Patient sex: F
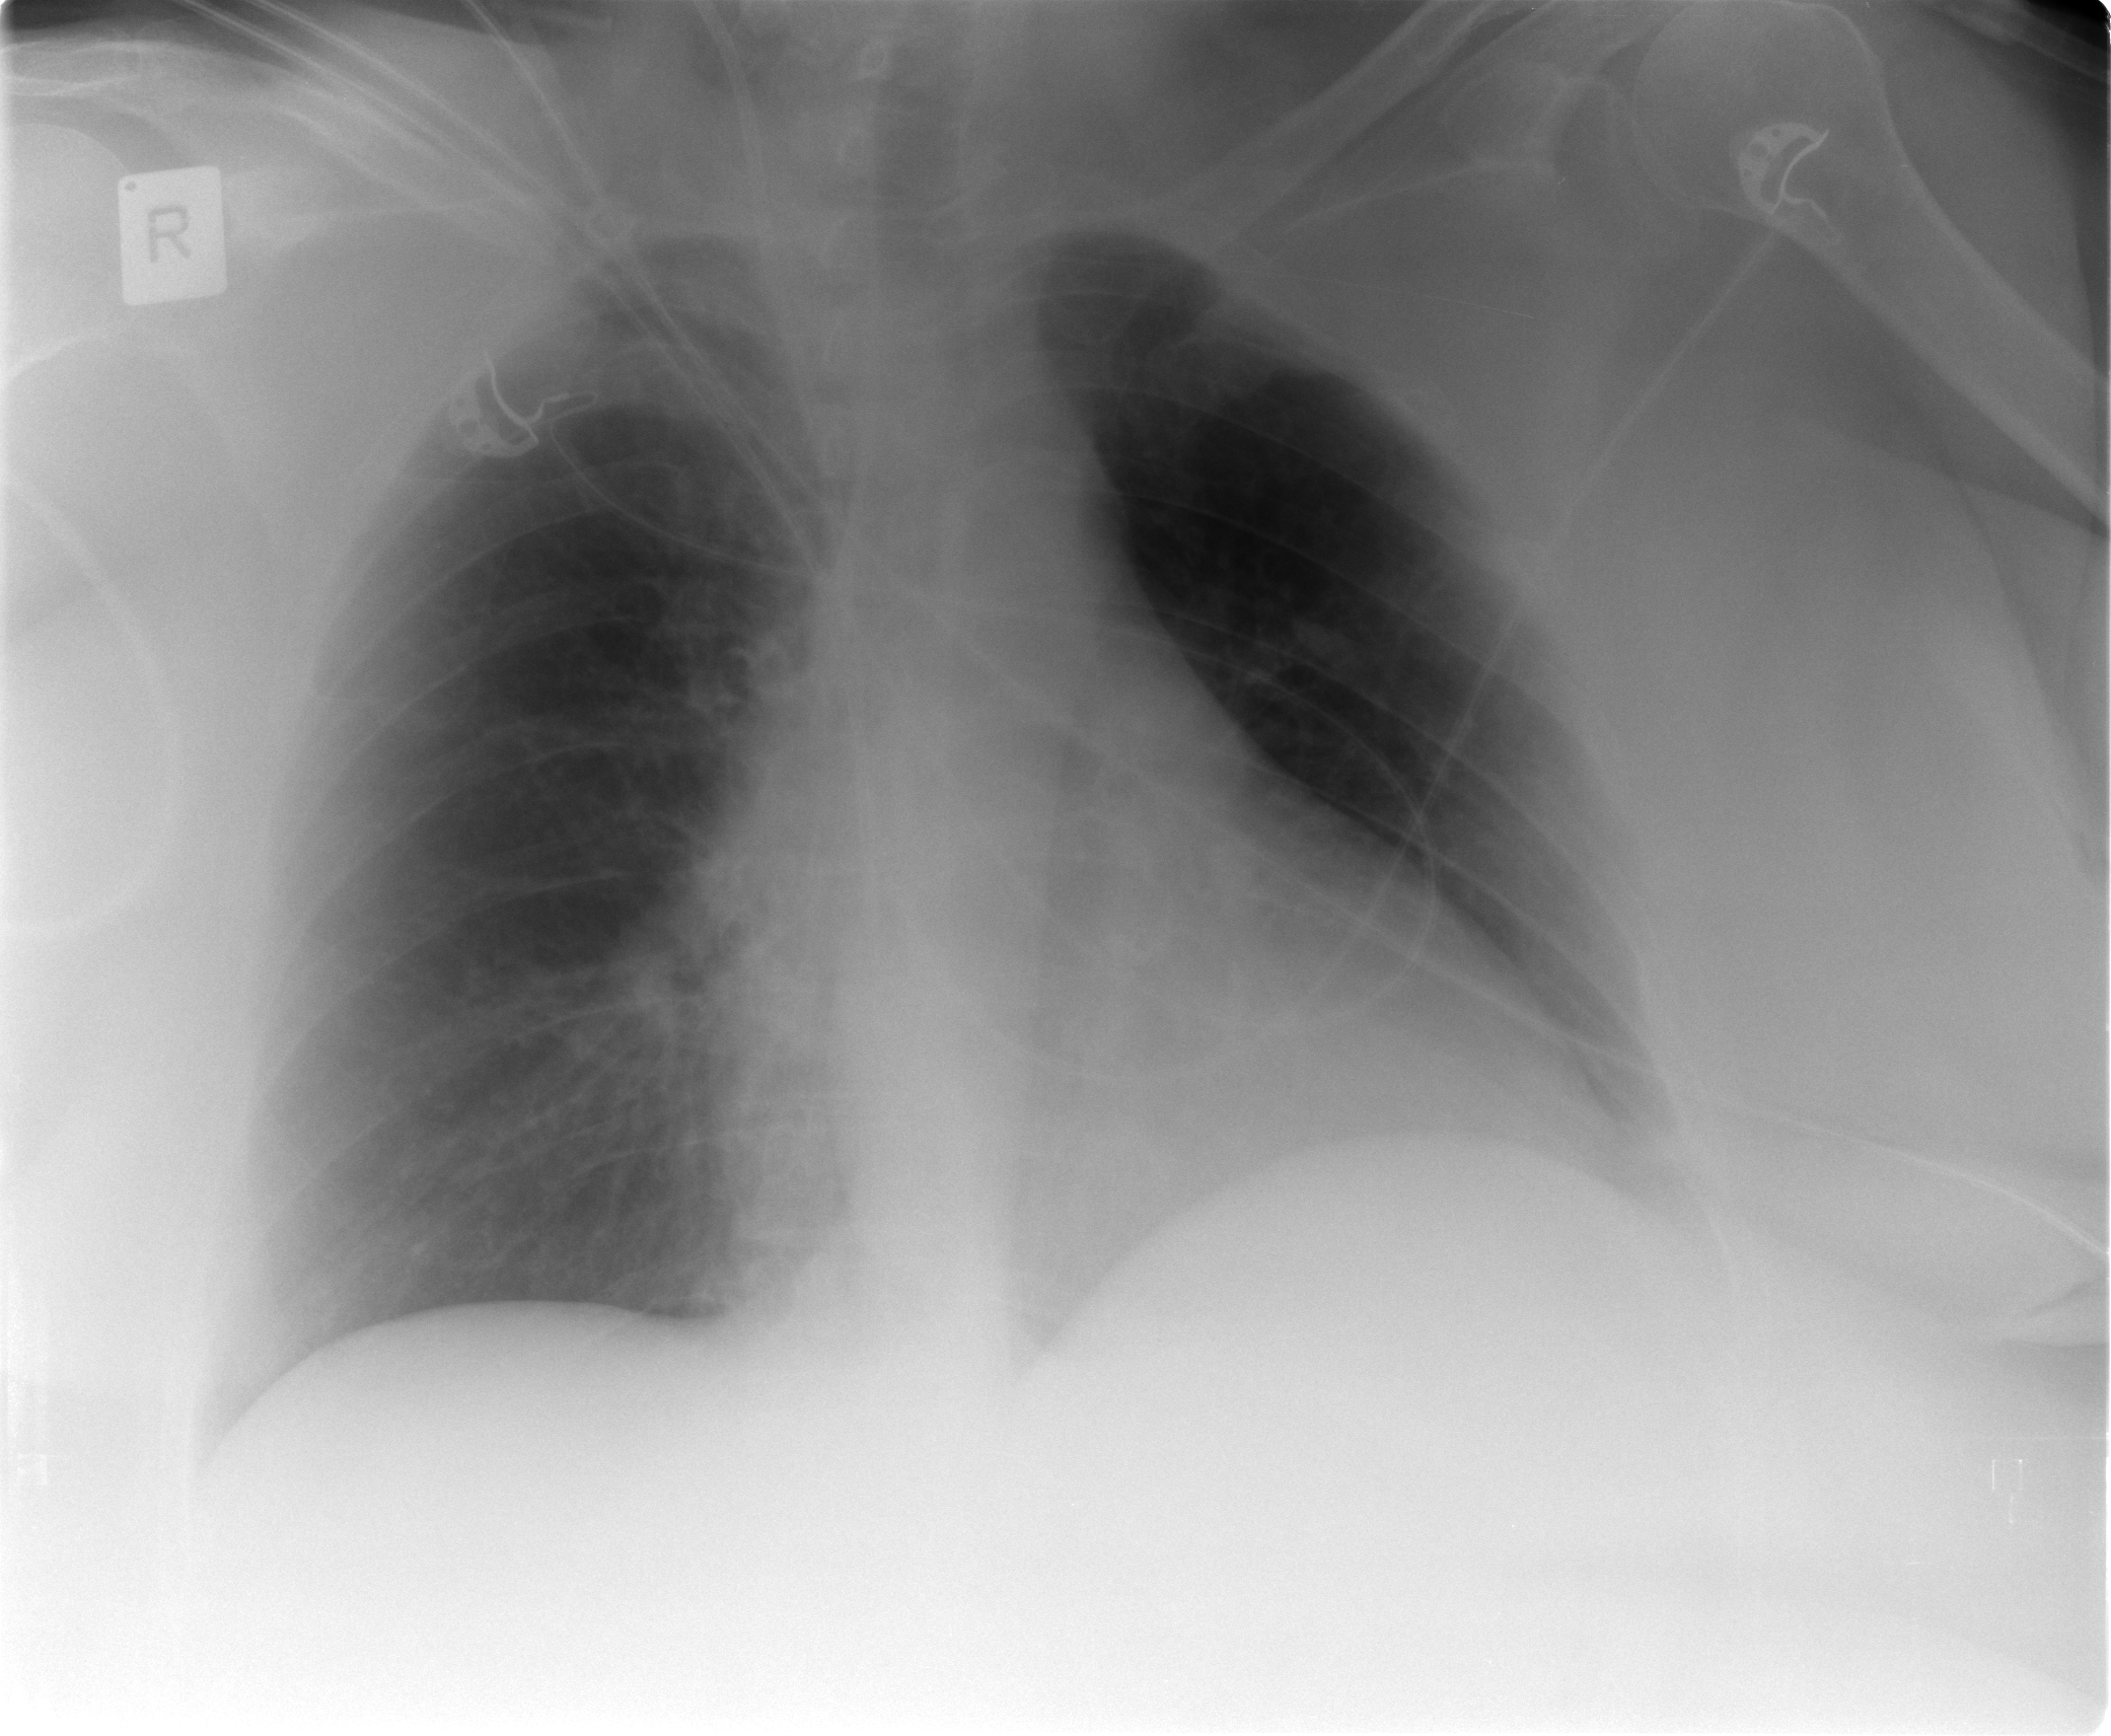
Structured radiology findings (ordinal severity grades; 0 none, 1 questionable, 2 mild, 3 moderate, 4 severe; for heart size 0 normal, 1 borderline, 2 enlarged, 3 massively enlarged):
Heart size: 2
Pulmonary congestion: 1
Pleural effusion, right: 0
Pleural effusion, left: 1
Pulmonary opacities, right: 0
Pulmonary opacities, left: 0
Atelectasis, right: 0
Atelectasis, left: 1